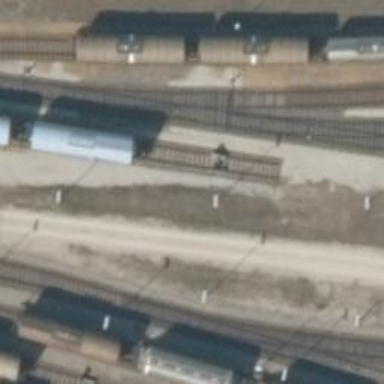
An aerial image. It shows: Abandoned railway yard is depicted.